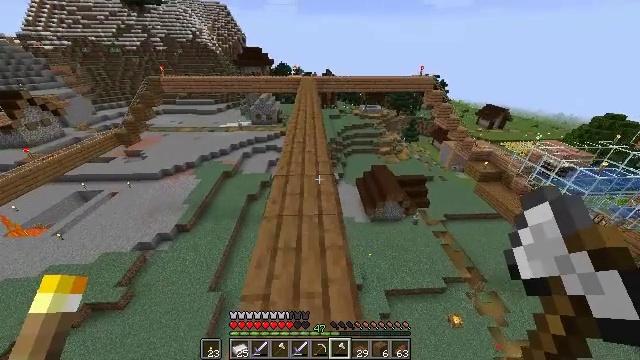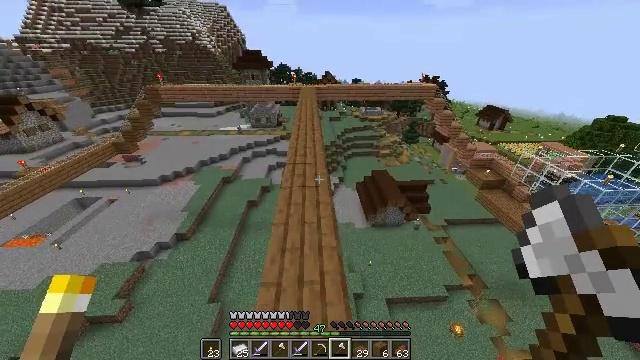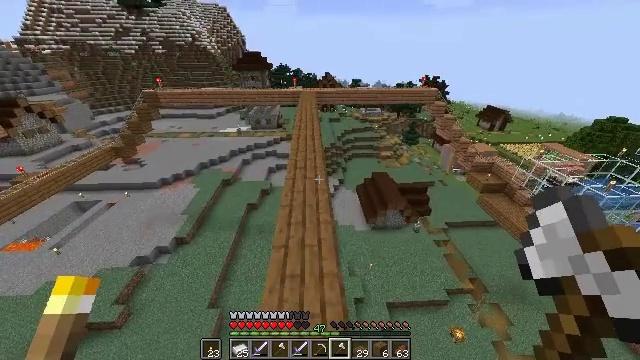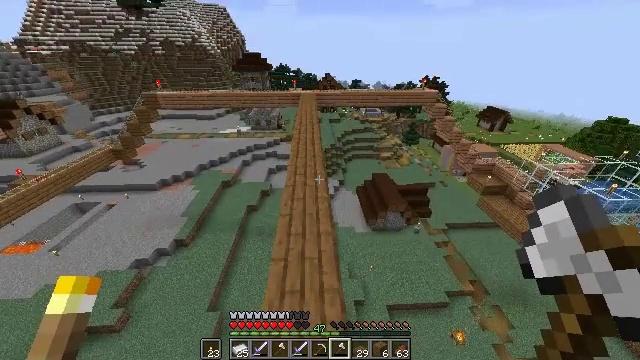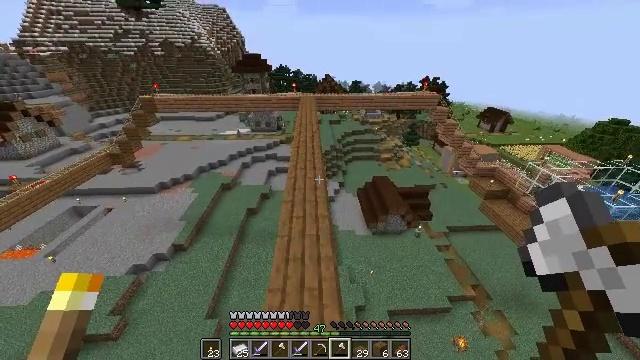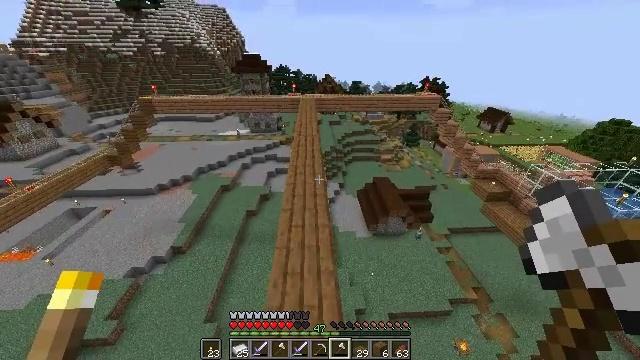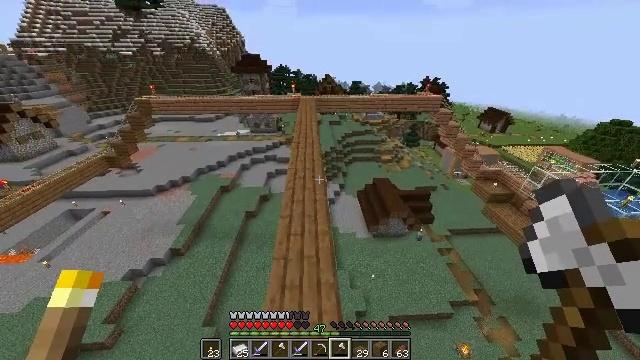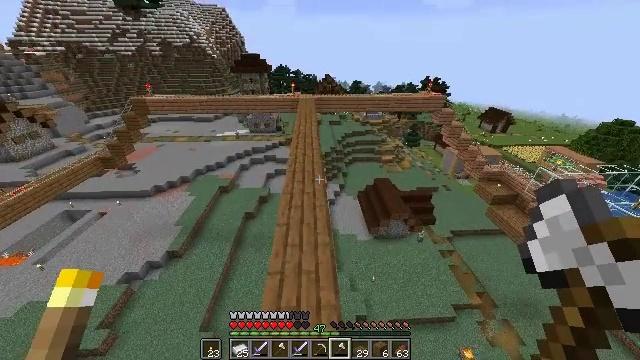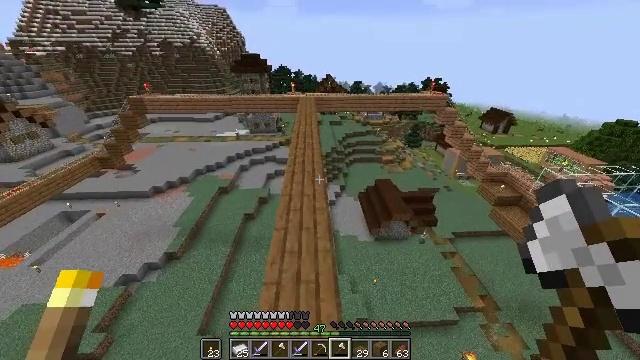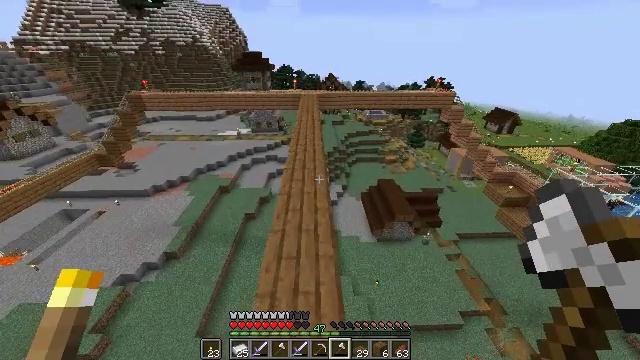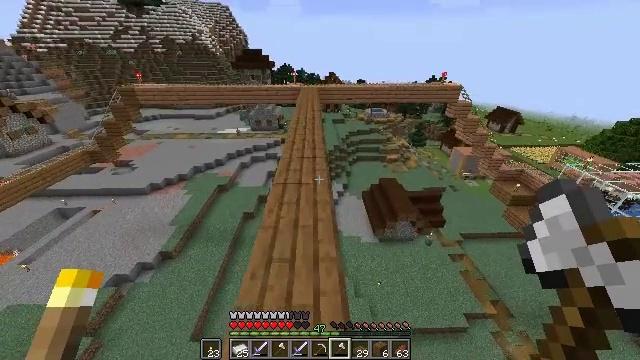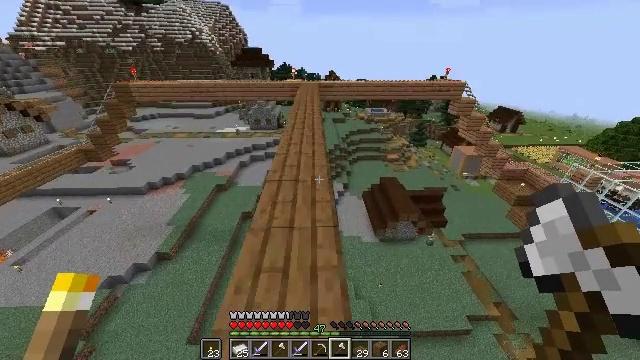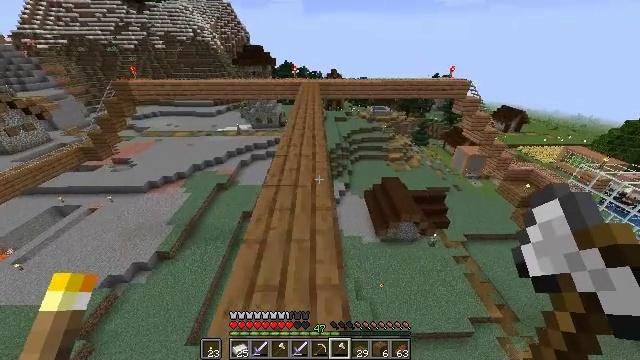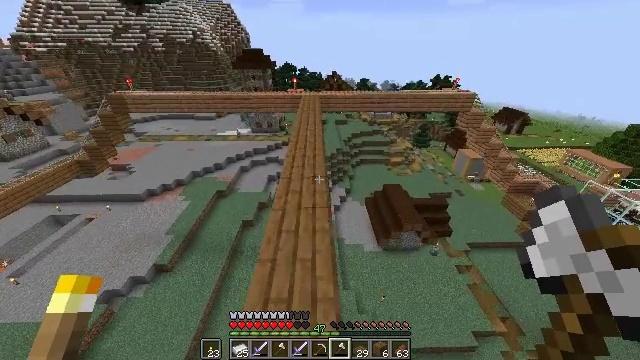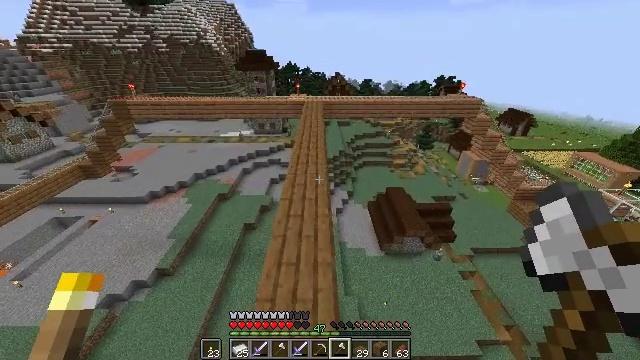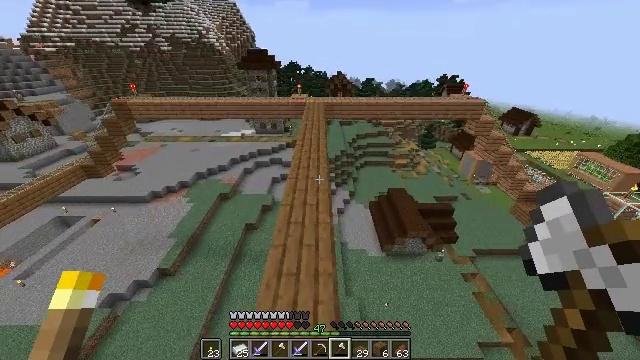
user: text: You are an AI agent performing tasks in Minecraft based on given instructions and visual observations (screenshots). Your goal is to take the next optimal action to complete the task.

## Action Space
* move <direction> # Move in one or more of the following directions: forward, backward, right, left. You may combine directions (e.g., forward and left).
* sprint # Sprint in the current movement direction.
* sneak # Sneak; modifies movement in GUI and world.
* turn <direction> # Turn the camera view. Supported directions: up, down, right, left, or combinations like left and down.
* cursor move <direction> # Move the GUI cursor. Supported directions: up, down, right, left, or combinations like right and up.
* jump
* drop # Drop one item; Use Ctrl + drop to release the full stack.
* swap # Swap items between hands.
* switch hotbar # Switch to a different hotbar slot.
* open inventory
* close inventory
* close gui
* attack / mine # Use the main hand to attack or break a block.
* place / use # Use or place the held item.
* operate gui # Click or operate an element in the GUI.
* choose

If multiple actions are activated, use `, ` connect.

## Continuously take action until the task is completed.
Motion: motion action
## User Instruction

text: Attack the powered rail to remove it.
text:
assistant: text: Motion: move forward, jump
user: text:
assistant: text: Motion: move forward, jump
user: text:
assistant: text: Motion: move forward, jump
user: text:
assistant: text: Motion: move forward, jump
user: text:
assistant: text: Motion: move forward, jump
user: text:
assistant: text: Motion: move forward, jump
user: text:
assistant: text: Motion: move forward, jump
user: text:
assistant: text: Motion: move forward, jump
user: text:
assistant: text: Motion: move forward, jump
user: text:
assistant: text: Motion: move forward, sprint, jump
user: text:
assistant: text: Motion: move forward, sprint, jump
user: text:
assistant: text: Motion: move forward, sprint, jump
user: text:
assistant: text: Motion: move forward, sprint, jump
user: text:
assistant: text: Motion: move forward, sprint, jump
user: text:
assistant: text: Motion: move forward, jump
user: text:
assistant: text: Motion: move forward, turn left, jump
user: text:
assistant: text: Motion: move forward, jump
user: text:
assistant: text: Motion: move forward, jump
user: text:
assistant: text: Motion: move forward, jump
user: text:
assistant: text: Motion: move forward, jump
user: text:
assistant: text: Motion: move forward, jump
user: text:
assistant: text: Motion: move forward, sprint, jump
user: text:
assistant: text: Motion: move forward, sprint, jump
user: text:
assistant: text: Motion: move forward, sprint, jump
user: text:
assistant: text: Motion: move forward, sprint, jump
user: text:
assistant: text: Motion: move forward, jump
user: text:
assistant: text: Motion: move forward, jump
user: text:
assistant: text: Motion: move forward
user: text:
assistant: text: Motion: move forward
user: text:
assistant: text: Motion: move forward